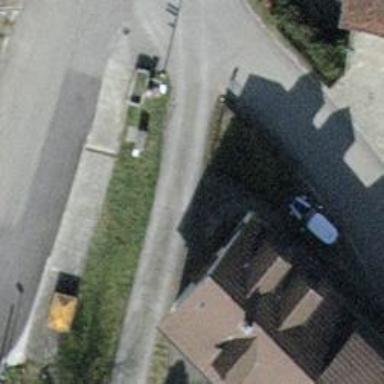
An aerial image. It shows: Cable distribution cabinet for power.